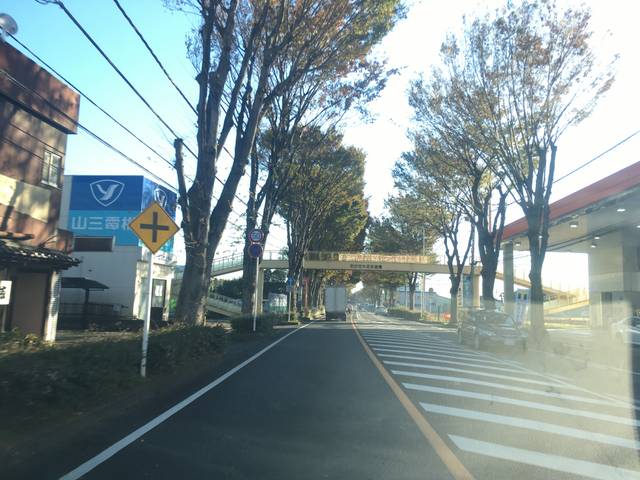
Region: Japan
Coordinates: 35.798, 139.488